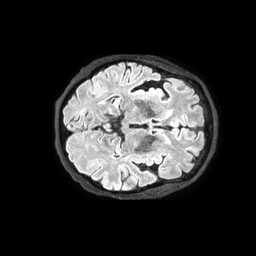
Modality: FLAIR
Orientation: axial
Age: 65
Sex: female
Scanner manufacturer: philips
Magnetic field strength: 3 T
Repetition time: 4.8 s
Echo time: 0.34 s